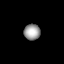
Tissue: lung
Cell type: Others
Senescence score: 0.5658
Nuclear area (px): 252
Mean DAPI intensity: 156.603